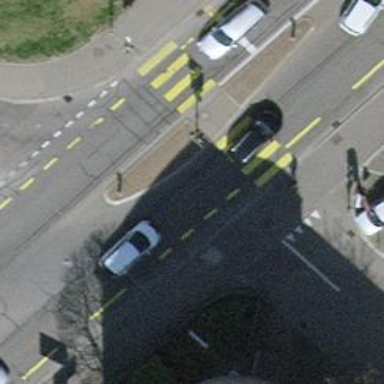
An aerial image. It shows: Primary highway with asphalt surface and designated cycle lane. There are trolley wires present along the road.